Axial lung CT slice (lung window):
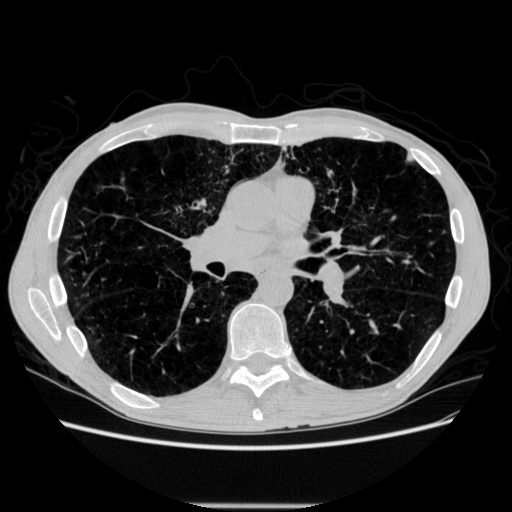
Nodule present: yes
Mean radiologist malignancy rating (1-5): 2